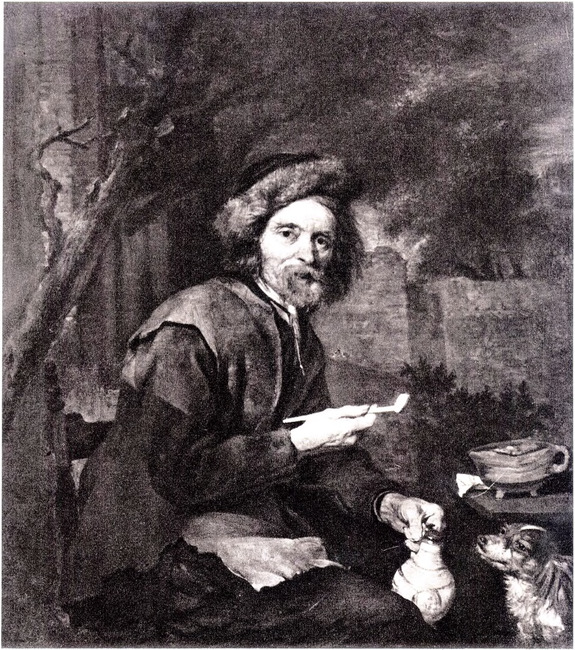
Title: Old man holding a pipe and a jug
Artist: after Gabriel Metsu
Earliest date: 1662
Latest date: 1662
Genre: painting
Iconography: Tobacco
Keywords: genre, exterior view (guide term), one human figure, old man, knee-length portrait, sitting, head to the right, body facing right, facing front, ewer (vessel), pipe, chair, table, brazier, dog, tree, wall, terracotta